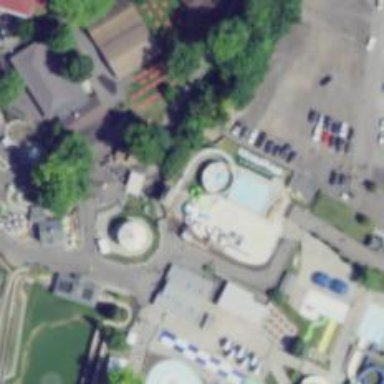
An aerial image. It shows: Water slide attraction.